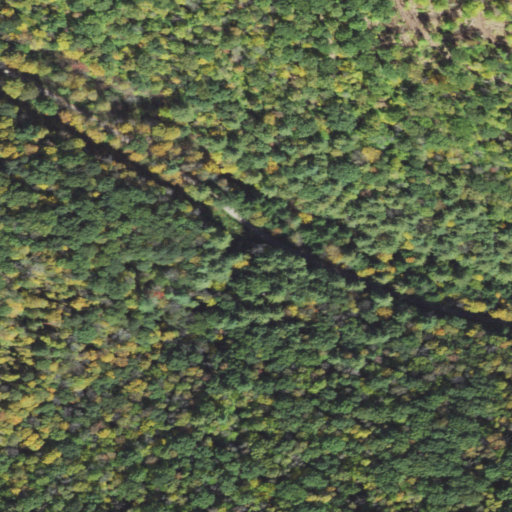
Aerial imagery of valley in Pennsylvania named Dixon Hollow containing deciduous forest, mixed forest, open development, and grassland